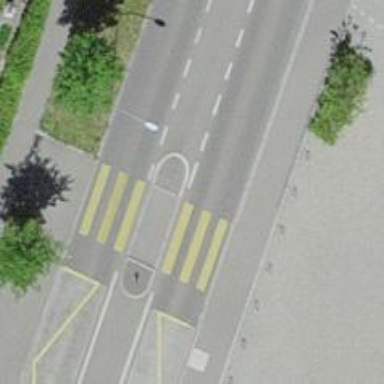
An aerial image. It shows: Uncontrolled crossing with zebra marking and island.